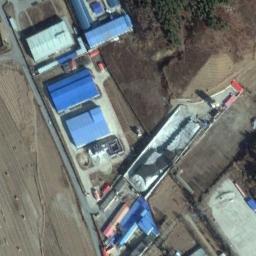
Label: industrial_area